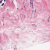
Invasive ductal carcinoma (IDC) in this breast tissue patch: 0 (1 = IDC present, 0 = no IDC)